Question: I there a way to get the color that is behind the slider portion of a JSlider? For Example, I made a program (see Image Below) that creates a gradient and requires the user to pick a color with a JSlider. Is there a way to get the color that the JSlider stops at?

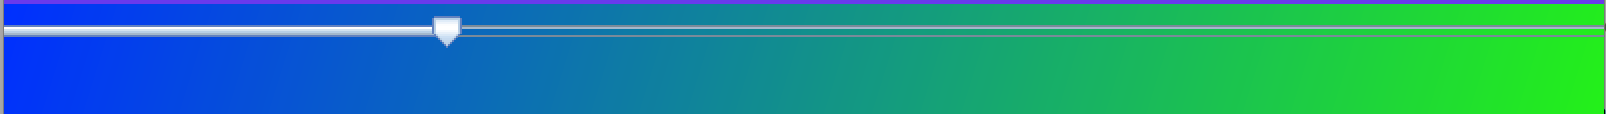
Answer: If you can get a point on the slider you could use.
'''
Color color = robot.getPixelColor((int)coord.getX(), (int)coord.getX())
'''
The pseudo code would look like
'''
Robot robot = new Robot();
int xValue = slider.getLocationOnScreen().x + (int)(slider.getValue()/(double)(slider.getMaximum()-slider.getMinimum()) * slider.getWidth() +.5);//Calculates distance of the sliders' position).
int yValue = slider.getLocationOnScreen().y + slider.getHeight()/2;//Calculates a y-value to extract the pixel from.
Color color = robot.getPixelColor(xValue,yValue);
'''